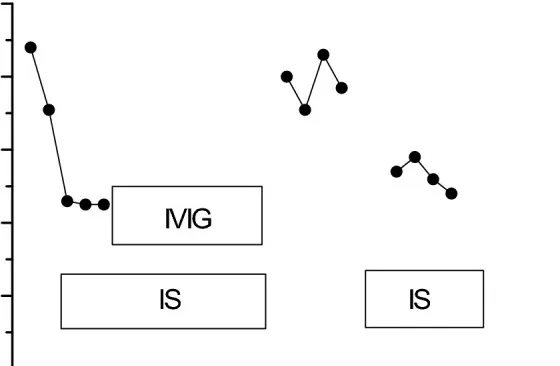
IgG levels during immunosuppression. In mid-2018 the IgG normalised briefly between resolution of the cauda equine syndrome and treatment of renal disease. Cauda Cauda equine syndrome, Evans Evans syndrome, ITP immune thrombocytopenia, IVIG intravenous immunoglobulin, IS immunosuppression, Renal renal impairment.
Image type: pathology (pas)